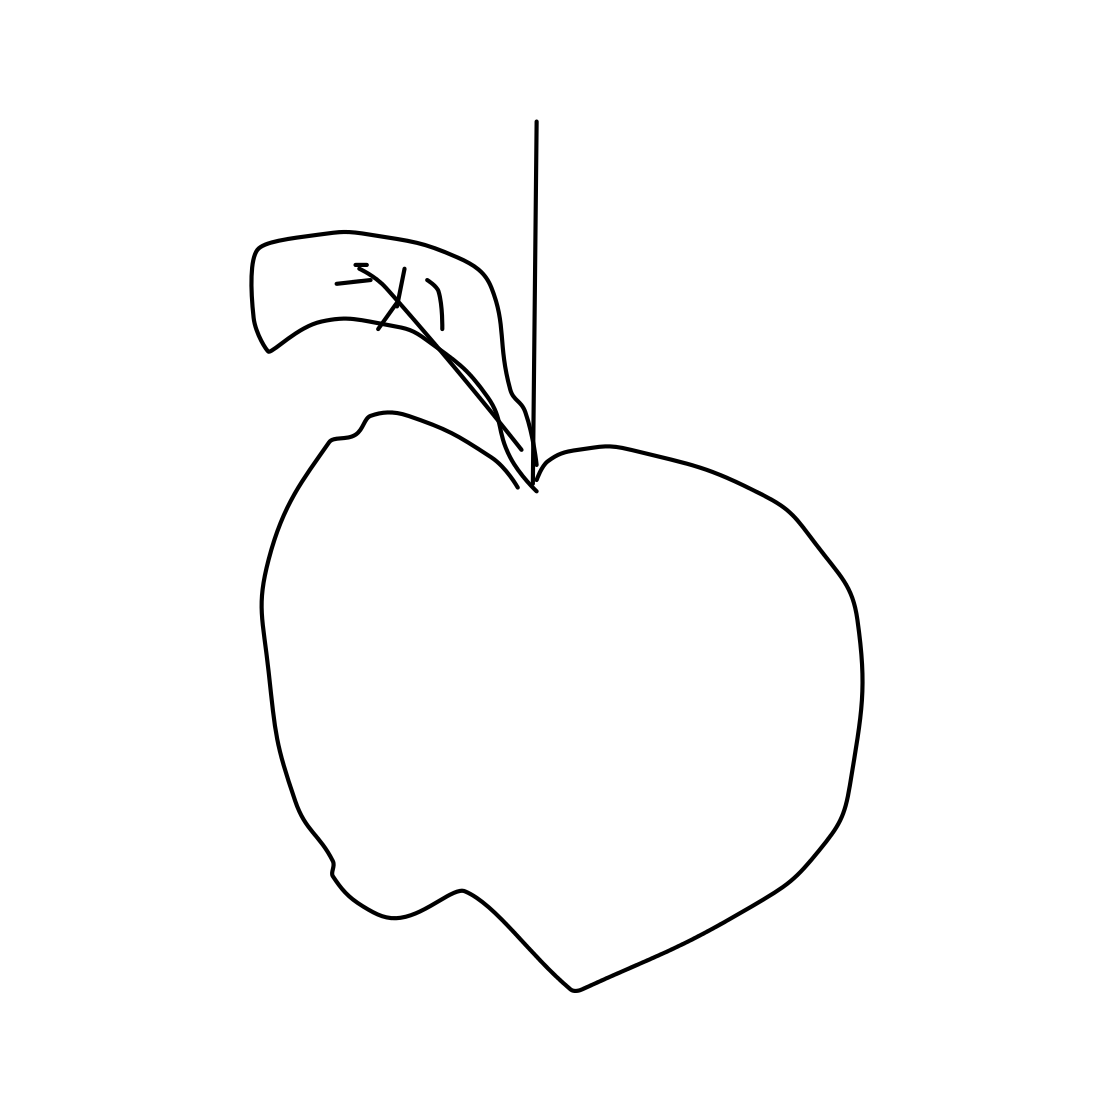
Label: apple